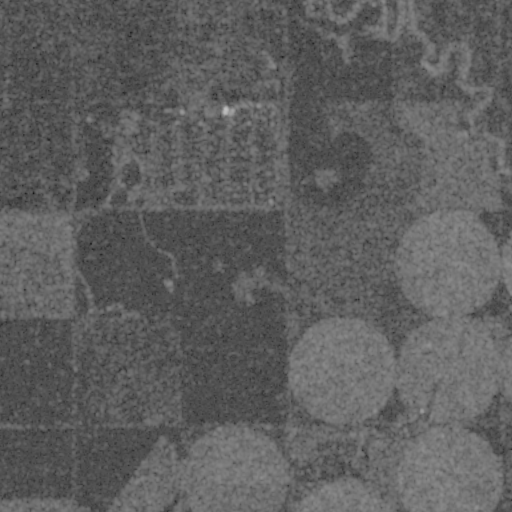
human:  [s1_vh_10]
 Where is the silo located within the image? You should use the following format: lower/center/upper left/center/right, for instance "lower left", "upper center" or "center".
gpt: The silo is located in the upper center of the image.
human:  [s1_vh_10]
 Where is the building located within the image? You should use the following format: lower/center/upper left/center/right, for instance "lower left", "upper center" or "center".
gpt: The building is located in the upper center of the image.
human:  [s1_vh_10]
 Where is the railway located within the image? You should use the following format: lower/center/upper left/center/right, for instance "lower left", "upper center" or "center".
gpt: The railway is located in the lower right of the image.
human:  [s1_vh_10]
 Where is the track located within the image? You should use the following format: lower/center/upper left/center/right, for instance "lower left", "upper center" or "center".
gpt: There is no track in the image.

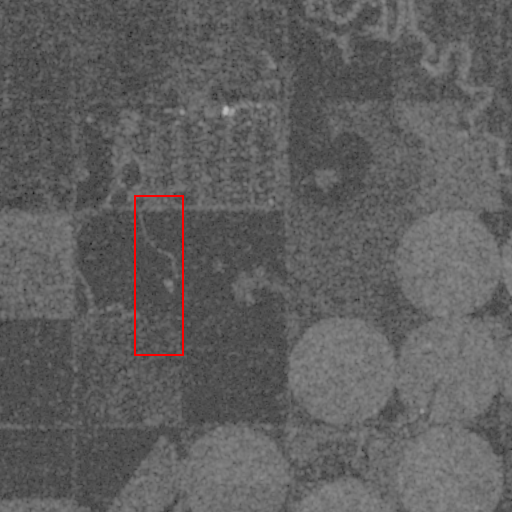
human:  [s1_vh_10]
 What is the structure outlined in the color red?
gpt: There is no red outline.
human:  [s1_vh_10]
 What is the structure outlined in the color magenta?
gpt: There is no structure outlined in magenta.